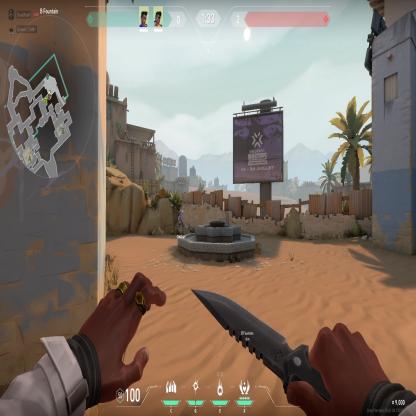
Label: teammate